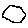
Label: hexagon